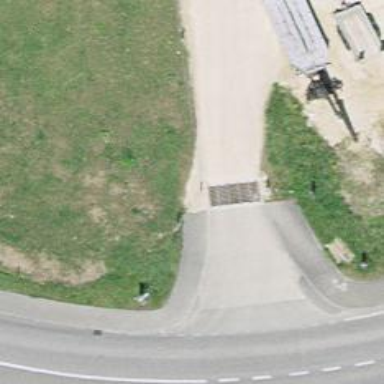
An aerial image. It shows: Cattle grid barrier.